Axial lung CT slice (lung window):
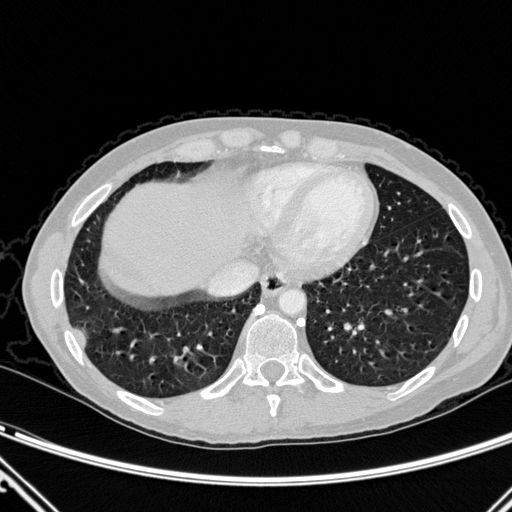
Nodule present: no